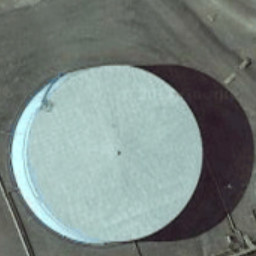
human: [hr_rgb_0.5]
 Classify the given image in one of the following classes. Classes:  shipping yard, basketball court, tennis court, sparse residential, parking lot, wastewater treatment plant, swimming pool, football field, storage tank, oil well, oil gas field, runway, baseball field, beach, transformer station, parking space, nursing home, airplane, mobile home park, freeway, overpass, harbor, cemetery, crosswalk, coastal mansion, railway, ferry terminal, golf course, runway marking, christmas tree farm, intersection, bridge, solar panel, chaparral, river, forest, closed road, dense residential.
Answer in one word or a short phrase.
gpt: storage tank